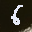
Label: 6